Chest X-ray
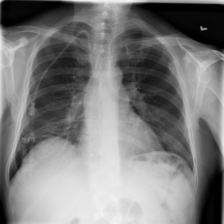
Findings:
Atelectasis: negative
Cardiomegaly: negative
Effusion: negative
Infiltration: positive
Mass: negative
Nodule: negative
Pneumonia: negative
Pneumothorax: negative
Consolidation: negative
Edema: negative
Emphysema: negative
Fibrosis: negative
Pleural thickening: negative
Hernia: negative